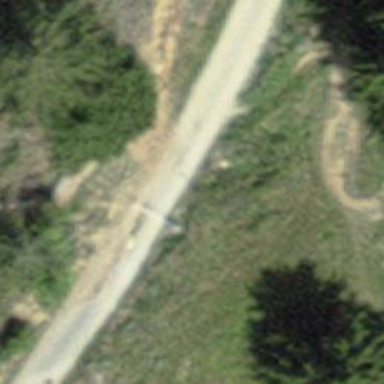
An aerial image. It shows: Lift gate barrier.